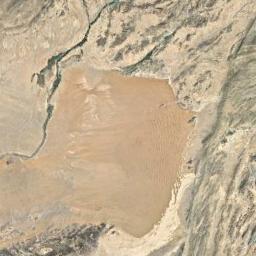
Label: desert